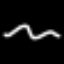
Label: squiggle